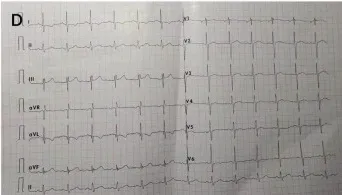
Sinus rhythm at 6-month follow-up.
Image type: electrography (ekg)